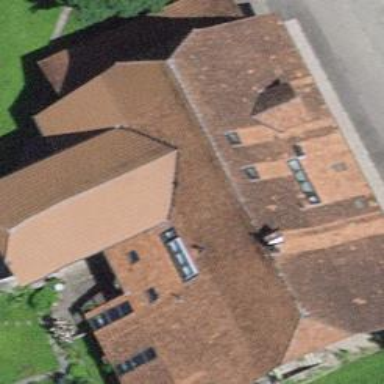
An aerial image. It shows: Farm building.